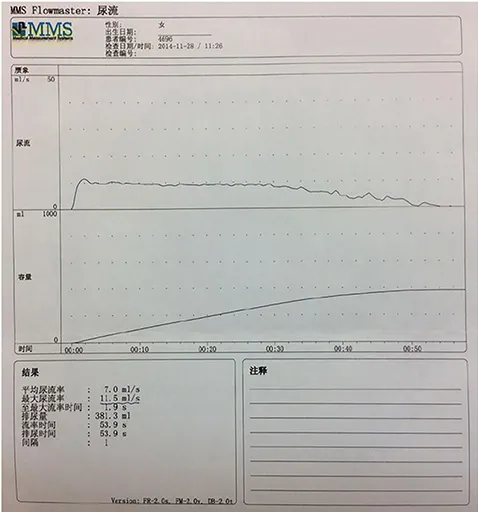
Measurement of urine flow rate. B, A maximum urine flow rate of 11.5 mL/s was measured after treatment with urethral dilatation and oral cyclosporine A.
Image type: chart (chart)